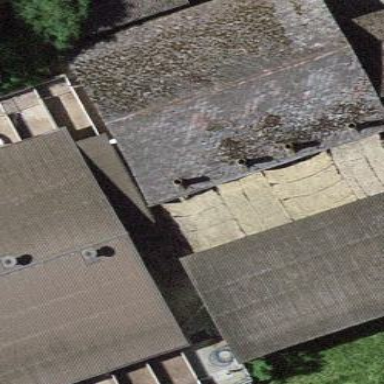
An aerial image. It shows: Sty building.